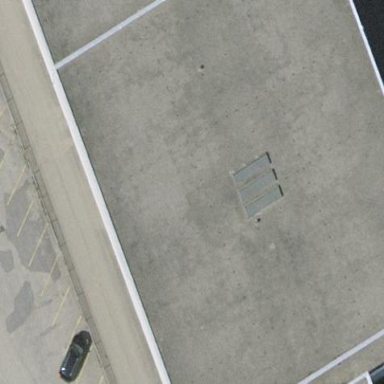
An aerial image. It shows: Industrial building.